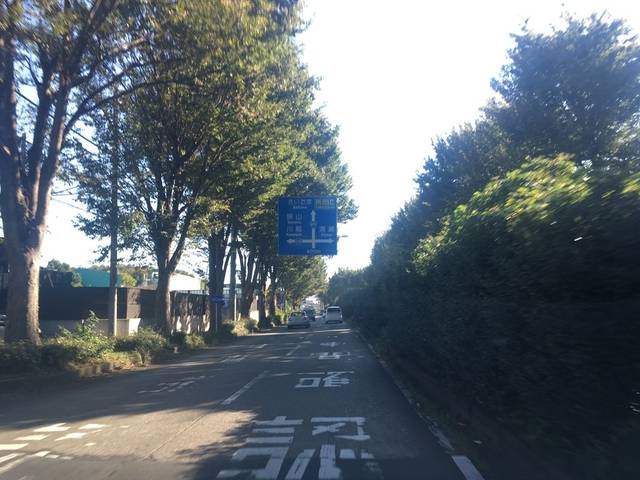
Region: Japan
Coordinates: 35.799, 139.495